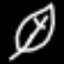
Label: leaf